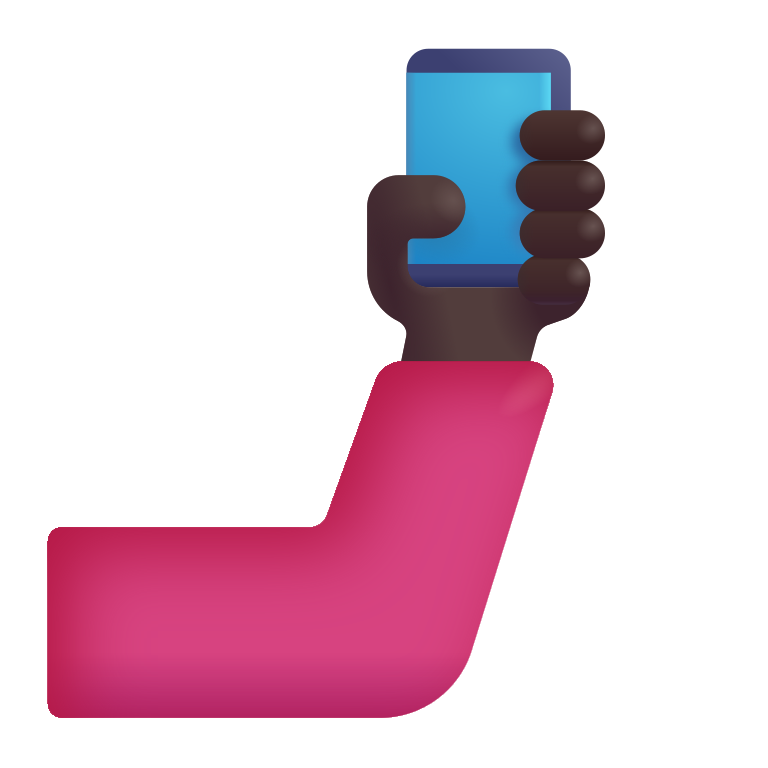
selfie color dark